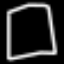
Label: square